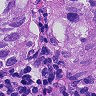
Metastatic tissue present: yes